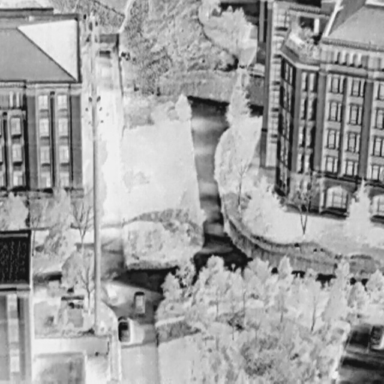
There are three Cars in the infrared image.